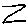
Label: zigzag